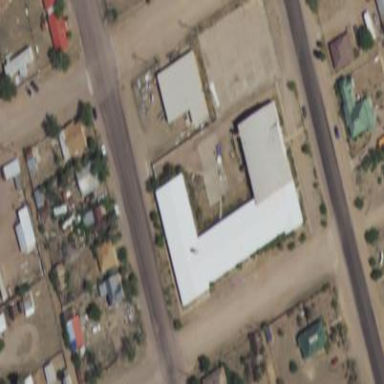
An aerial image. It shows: Fitness center building.